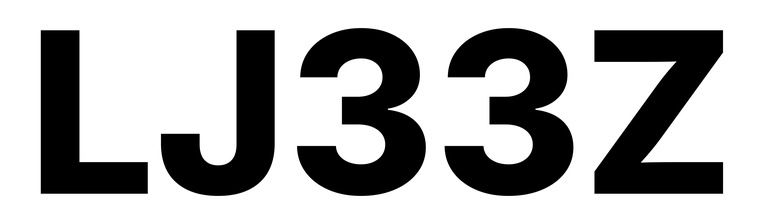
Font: Inter_ExtraBold